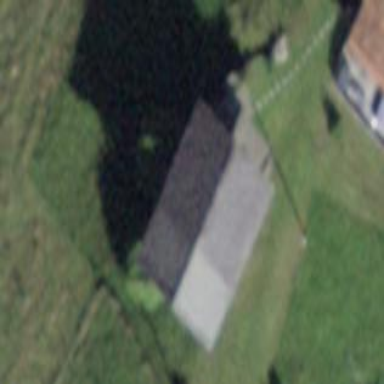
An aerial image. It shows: Rural barn.